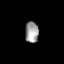
Tissue: lung
Cell type: Endothelial cells
Senescence score: 0.5796
Nuclear area (px): 277
Mean DAPI intensity: 156.982